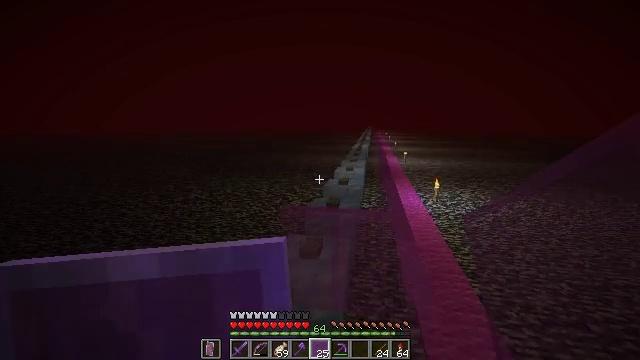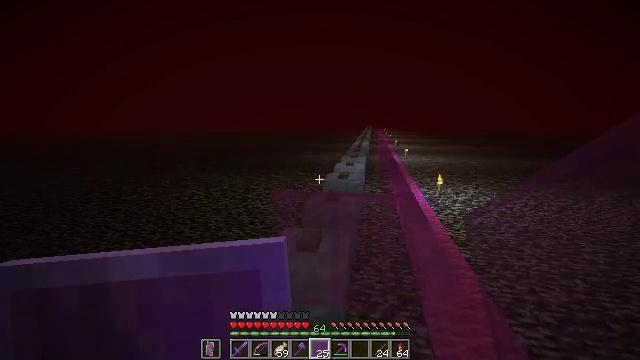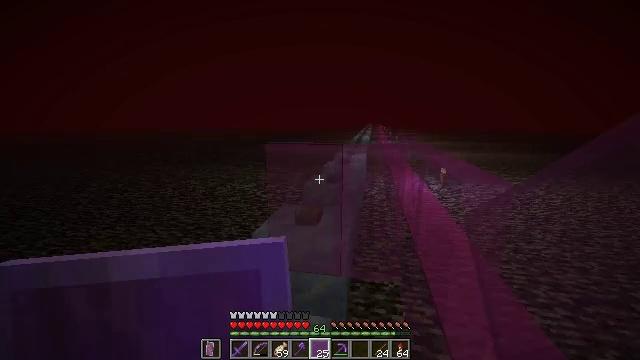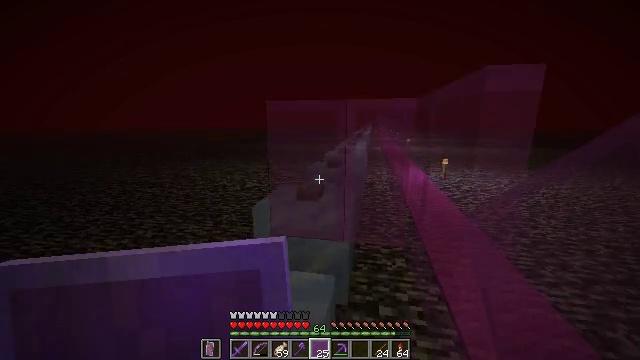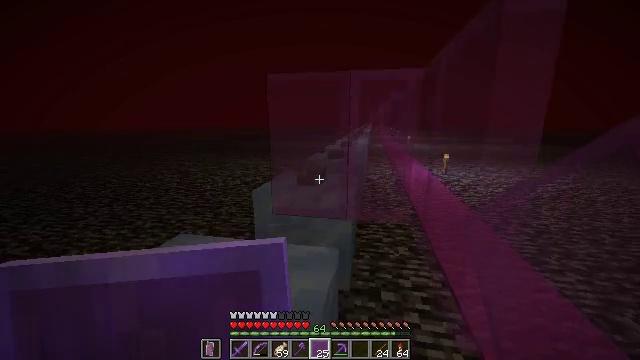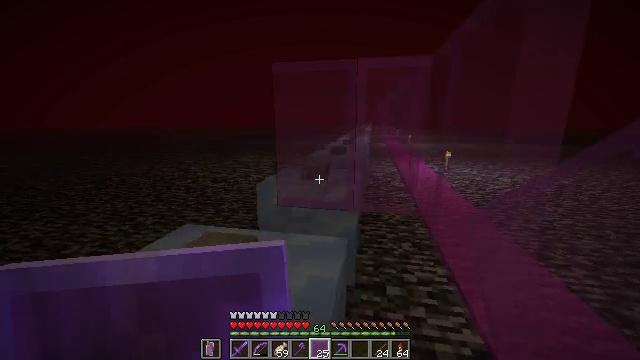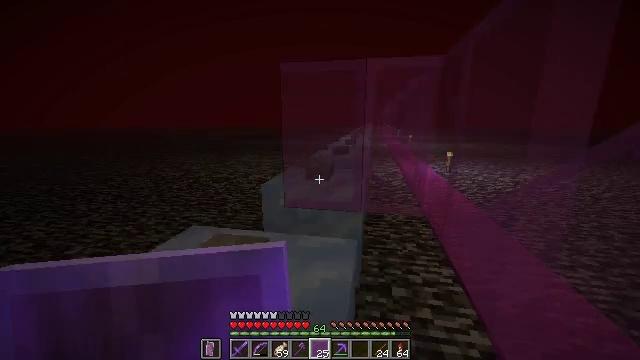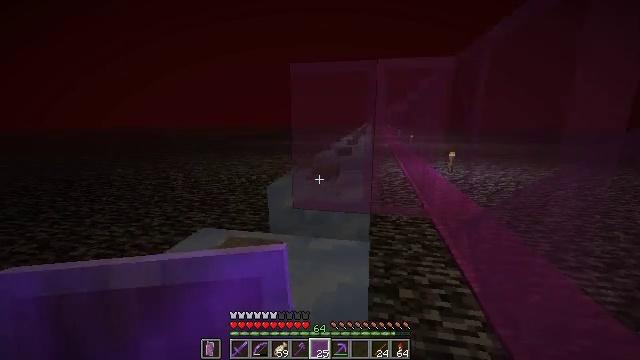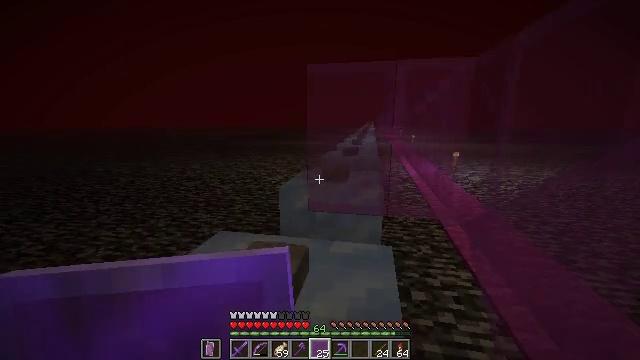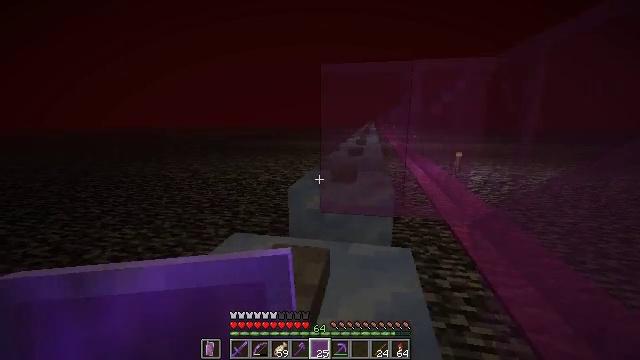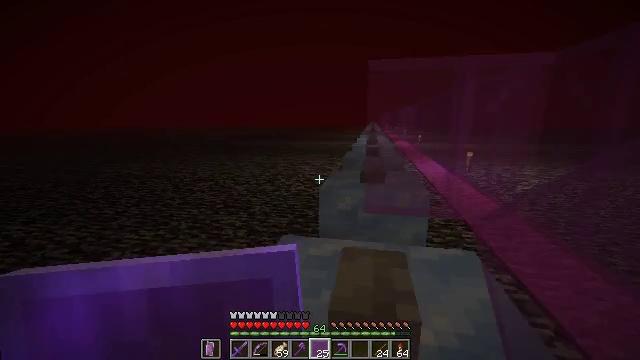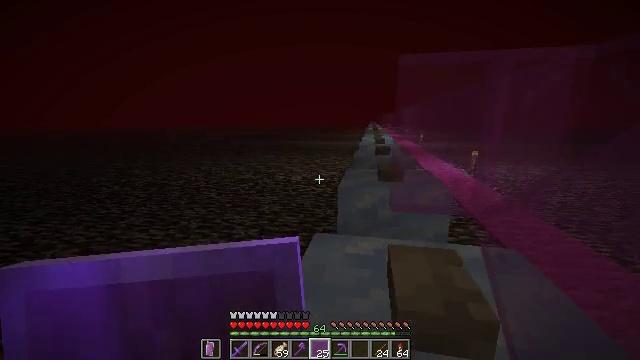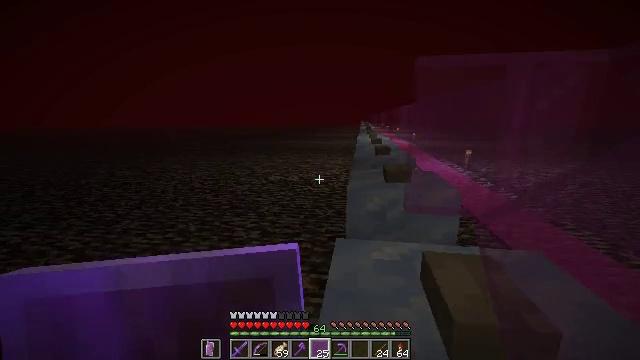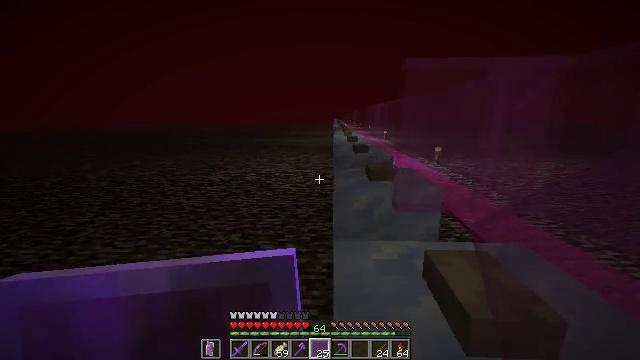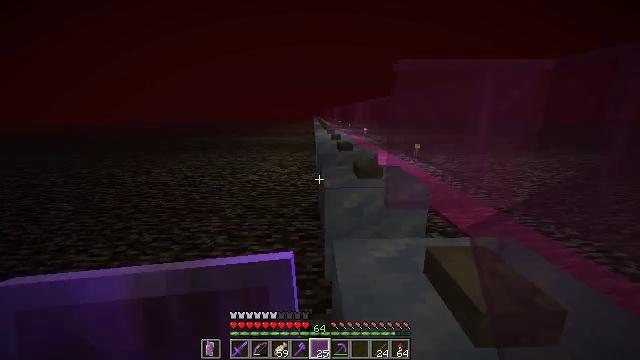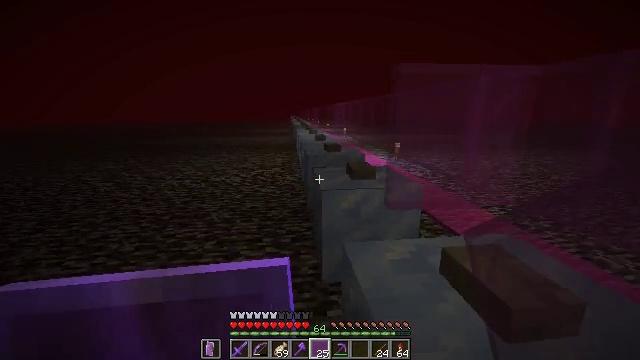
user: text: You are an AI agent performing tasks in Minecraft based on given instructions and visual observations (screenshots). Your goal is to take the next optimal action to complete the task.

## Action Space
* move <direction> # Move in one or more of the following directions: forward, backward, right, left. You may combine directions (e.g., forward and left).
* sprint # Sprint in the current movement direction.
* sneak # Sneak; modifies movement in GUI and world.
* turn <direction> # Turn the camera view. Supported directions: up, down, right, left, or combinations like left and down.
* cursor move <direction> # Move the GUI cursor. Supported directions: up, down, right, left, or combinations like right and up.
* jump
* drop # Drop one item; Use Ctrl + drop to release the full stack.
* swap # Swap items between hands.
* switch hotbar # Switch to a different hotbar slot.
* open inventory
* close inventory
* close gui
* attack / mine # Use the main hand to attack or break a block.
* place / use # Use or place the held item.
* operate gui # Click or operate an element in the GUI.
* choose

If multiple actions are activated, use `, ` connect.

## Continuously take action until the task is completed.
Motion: motion action
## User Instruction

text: Mine magenta stained glass pane carefully.
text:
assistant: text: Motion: move forward
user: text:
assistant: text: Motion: move forward
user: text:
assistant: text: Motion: move forward
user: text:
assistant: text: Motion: move forward
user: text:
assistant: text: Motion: move forward
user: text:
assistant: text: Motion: move forward
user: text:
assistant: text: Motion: move forward and move left
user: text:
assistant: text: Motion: move forward and move left
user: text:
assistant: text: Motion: move forward and move left
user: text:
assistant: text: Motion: move forward and move left
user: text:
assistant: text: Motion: move forward and move left
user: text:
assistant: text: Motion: move forward and move left, turn right
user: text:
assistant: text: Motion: move forward and move left, turn right
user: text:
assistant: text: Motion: move forward and move left, turn right
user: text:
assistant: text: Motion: move forward and move left, turn right
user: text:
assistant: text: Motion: move forward and move left, turn right
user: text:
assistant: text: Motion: move forward and move left, turn right
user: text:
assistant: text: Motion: move forward and move left, turn right
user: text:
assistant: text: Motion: move forward and move left, turn right
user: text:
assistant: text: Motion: move forward and move left, turn right
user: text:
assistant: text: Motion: move forward and move left, turn right
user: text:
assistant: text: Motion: move forward and move left, turn right
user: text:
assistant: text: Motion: move forward
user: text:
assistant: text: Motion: move forward, turn right
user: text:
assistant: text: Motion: move forward, turn right
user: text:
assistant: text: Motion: sneak, turn right
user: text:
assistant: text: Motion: sneak, turn right
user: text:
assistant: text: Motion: sneak
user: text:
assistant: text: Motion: sneak
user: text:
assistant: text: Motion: sneak